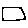
Label: square